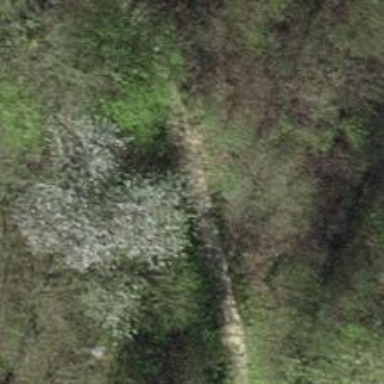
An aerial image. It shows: Path with excellent trail visibility on the ground with grade2 tracktype.